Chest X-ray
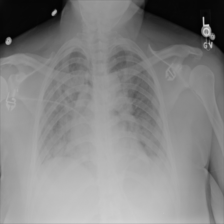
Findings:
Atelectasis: negative
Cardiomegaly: negative
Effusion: negative
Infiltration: negative
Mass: negative
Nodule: positive
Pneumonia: negative
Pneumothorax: negative
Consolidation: negative
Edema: negative
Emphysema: negative
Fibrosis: negative
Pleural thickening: negative
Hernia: negative